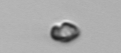
Label: Heterocapsa_rotundata